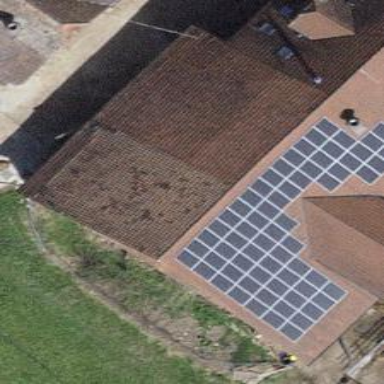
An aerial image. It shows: Solar power generator with photovoltaic panels.